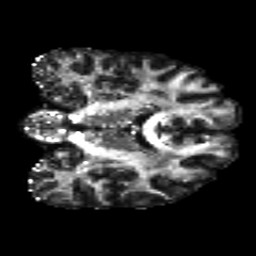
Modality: FA
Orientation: coronal
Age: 31
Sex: male
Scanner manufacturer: siemens
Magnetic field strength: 3 T
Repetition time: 8.8 s
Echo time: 0.085 s